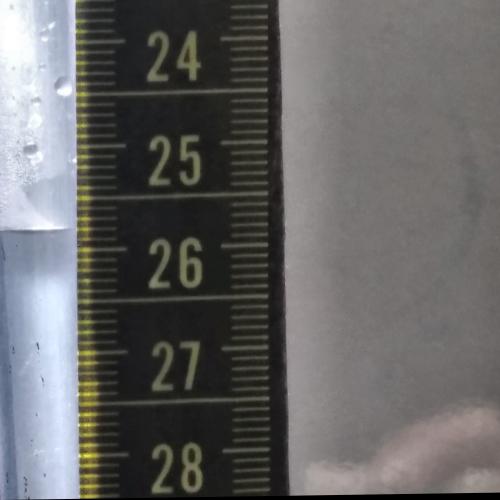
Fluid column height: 25.8 cm